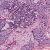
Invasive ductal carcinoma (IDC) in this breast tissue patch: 1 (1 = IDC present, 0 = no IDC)